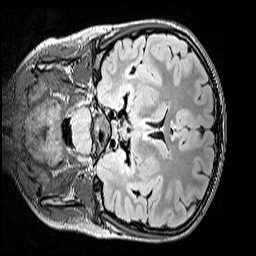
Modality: FLAIR
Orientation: coronal
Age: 10
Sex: male
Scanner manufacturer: siemens
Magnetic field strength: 3 T
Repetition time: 5 s
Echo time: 0.388 s